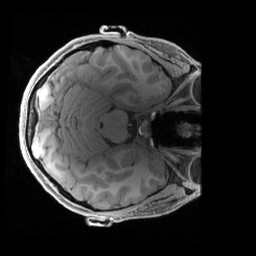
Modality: T1w
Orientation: axial
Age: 26
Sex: female
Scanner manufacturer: siemens
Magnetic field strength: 3 T
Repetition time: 2.4 s
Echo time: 0.00241 s